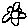
Label: flower